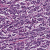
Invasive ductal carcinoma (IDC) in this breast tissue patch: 1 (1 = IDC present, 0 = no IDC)